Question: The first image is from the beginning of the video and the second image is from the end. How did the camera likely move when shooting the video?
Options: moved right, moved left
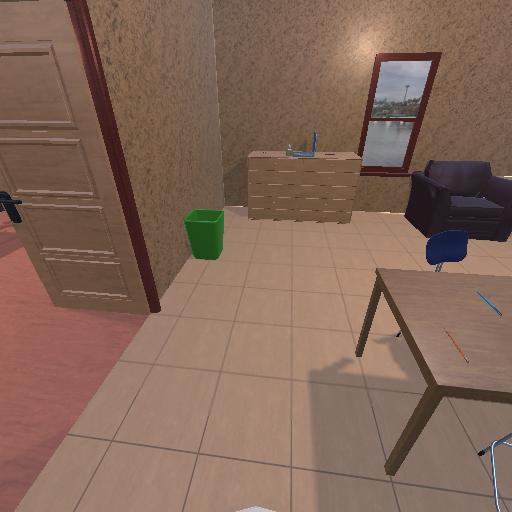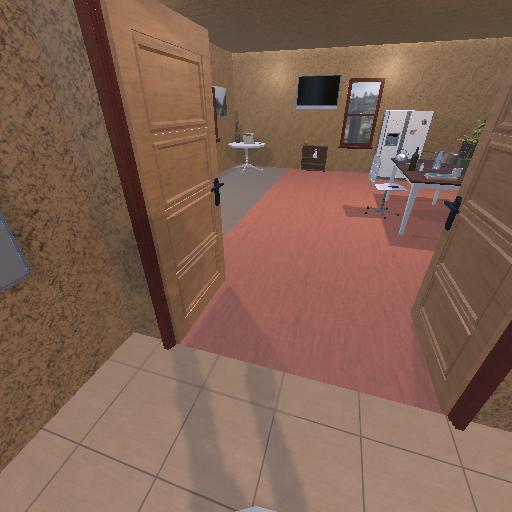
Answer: moved right